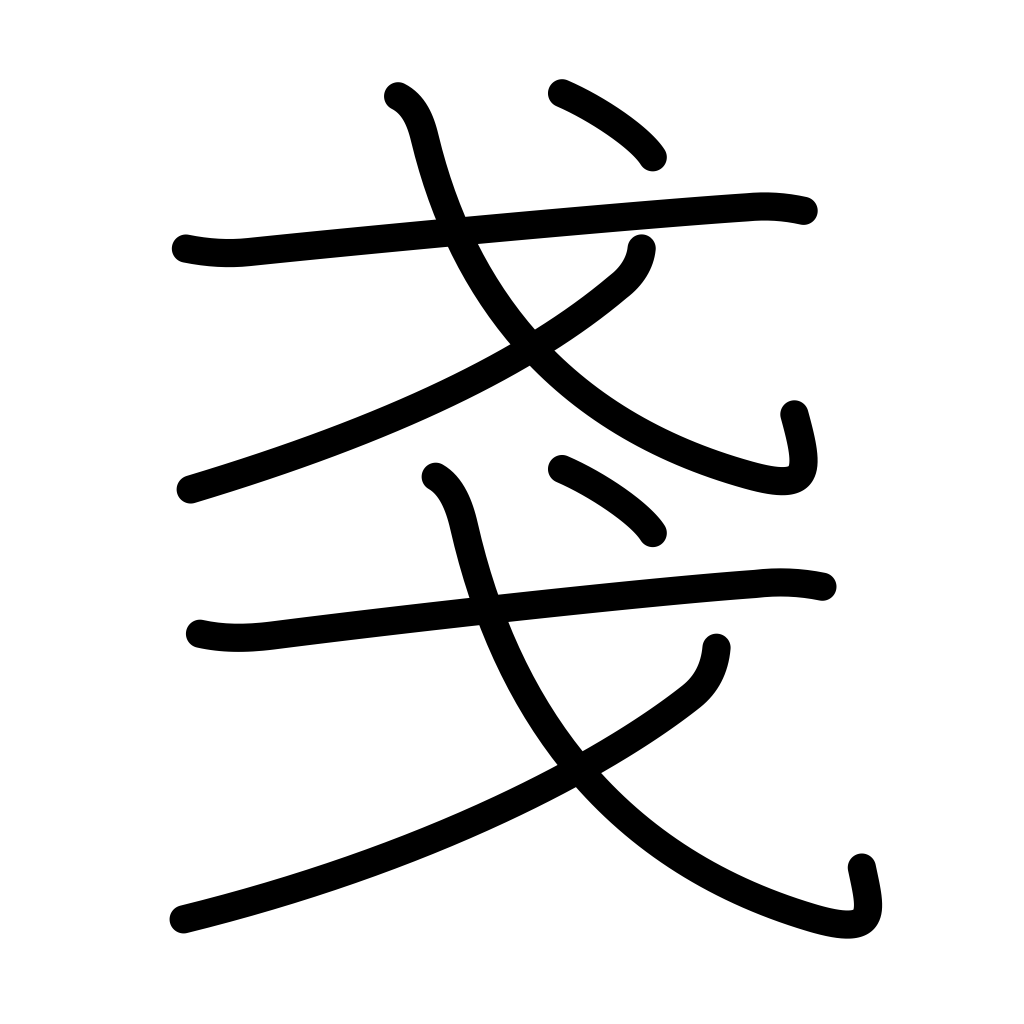
Meaning: damage, remain, slight